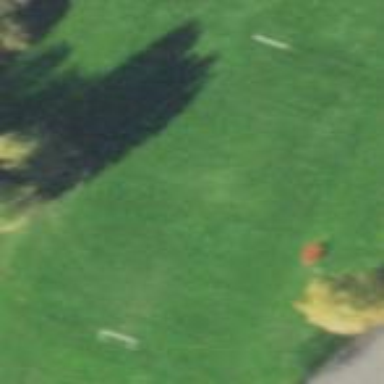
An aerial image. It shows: Soccer pitch designated for leisure and sports activities.